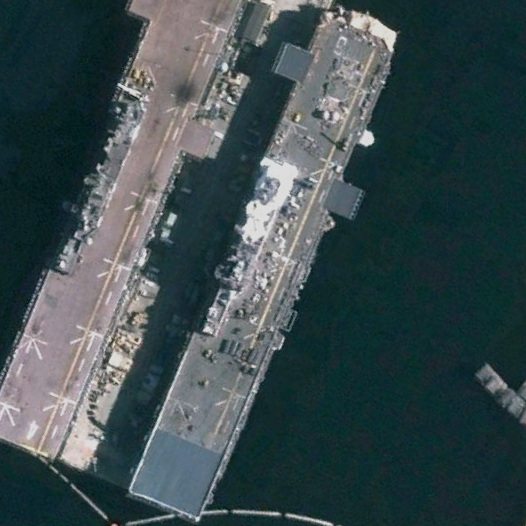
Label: assault